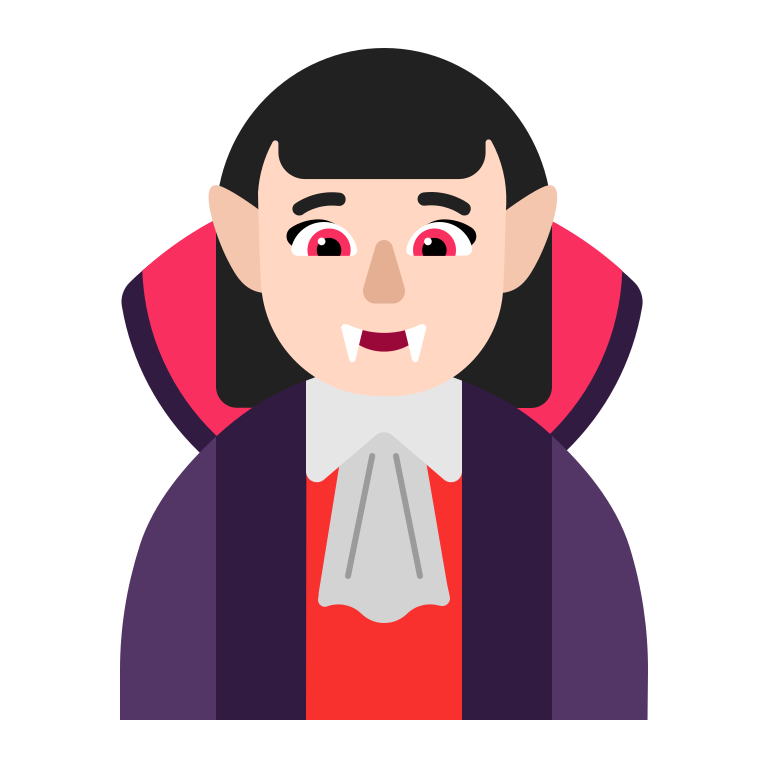
woman vampire flat light